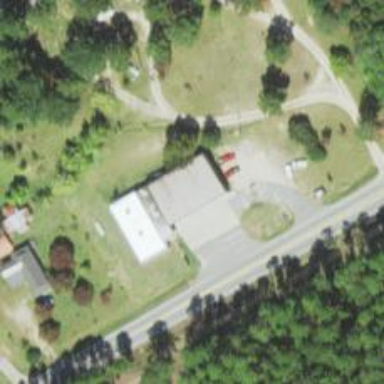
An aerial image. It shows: Ambulance station for emergencies.